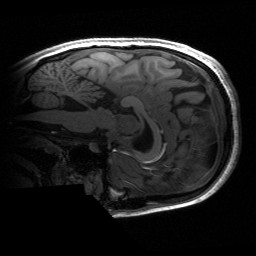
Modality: T1w
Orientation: sagittal
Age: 16
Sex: female
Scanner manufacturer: siemens
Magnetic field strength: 3 T
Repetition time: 2.53 s
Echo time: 0.00297 s